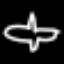
Label: airplane